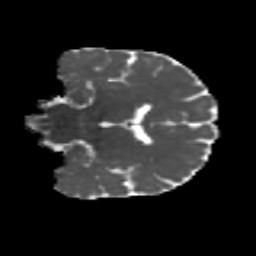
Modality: MD
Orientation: coronal
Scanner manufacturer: siemens
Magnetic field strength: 3 T
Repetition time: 4.16 s
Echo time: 0.0806 s